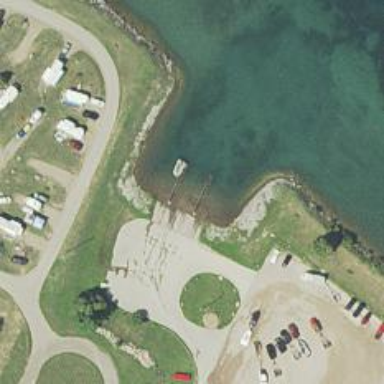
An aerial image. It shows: Slipway on leisure land.